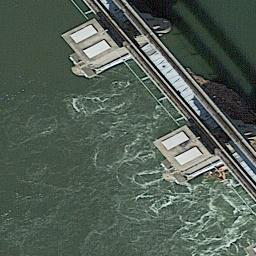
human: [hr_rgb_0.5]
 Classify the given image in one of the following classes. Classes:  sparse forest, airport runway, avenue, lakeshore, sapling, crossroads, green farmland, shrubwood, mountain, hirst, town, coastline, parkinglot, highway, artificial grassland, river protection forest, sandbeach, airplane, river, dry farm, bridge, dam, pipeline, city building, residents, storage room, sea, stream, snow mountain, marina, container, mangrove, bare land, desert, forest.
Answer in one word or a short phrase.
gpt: dam